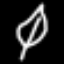
Label: leaf